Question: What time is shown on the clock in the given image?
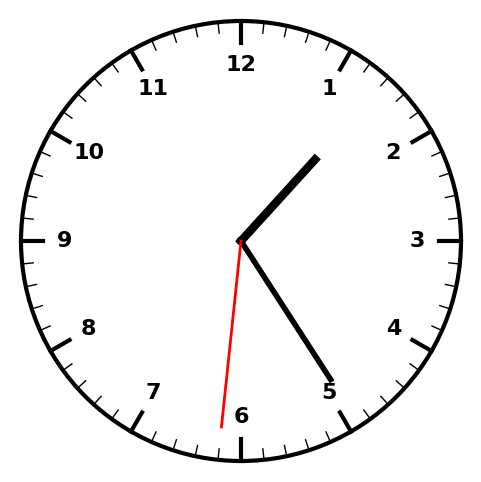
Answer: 01:24:31